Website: apple
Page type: account-selection
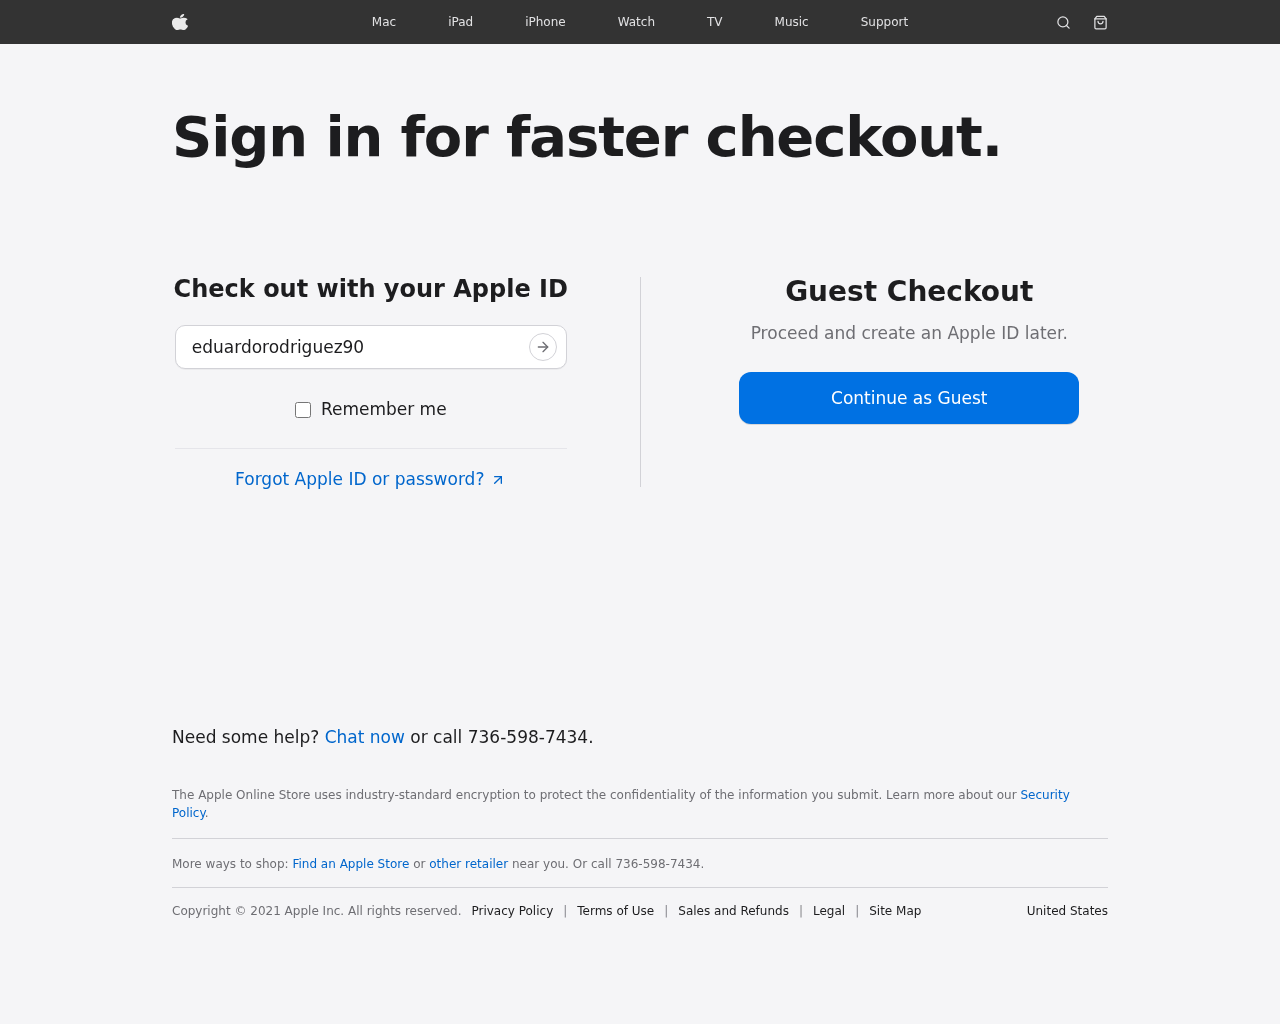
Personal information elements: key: PII_LOGIN_USERNAME
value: eduardorodriguez90